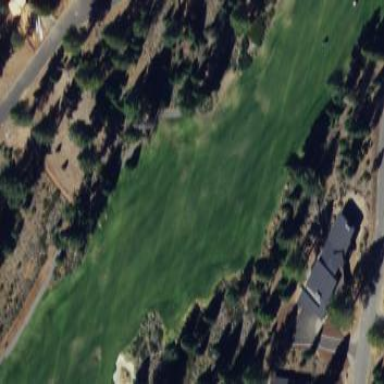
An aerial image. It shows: Golf fairway in the image.